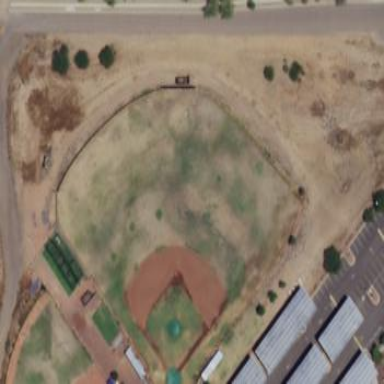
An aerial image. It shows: Grass pitch used for baseball.